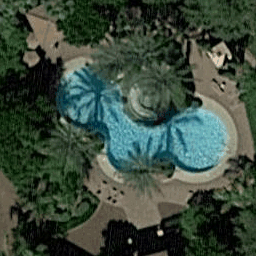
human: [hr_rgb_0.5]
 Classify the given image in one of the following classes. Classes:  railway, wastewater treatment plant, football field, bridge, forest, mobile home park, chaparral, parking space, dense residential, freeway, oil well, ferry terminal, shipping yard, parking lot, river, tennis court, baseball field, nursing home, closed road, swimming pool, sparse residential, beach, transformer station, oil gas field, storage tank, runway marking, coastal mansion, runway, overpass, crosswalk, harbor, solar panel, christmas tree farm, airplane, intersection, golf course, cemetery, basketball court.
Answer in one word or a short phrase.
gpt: swimming pool